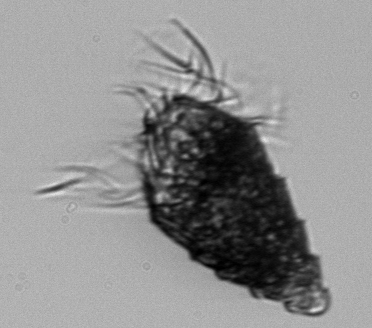
Label: Laboea_strobila